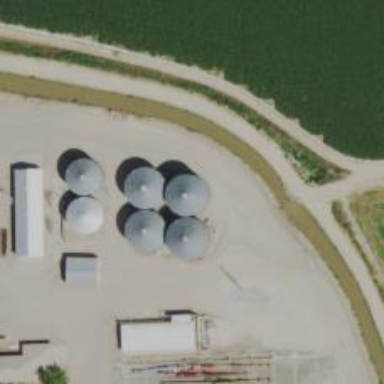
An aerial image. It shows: Silo.